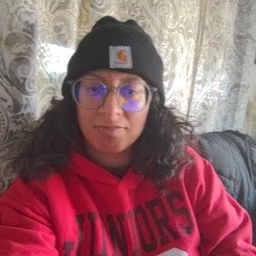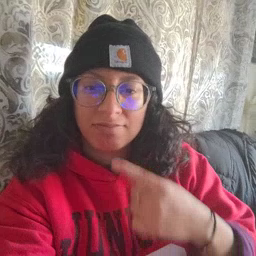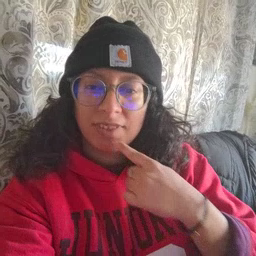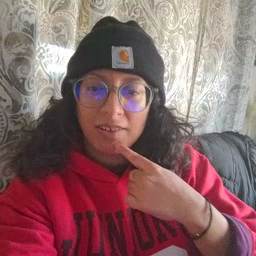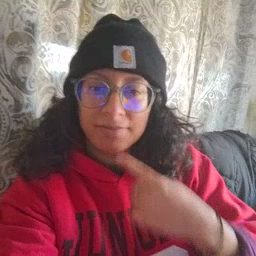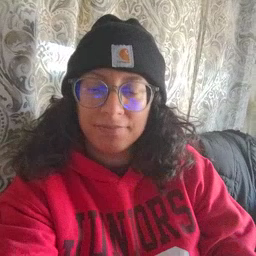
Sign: say